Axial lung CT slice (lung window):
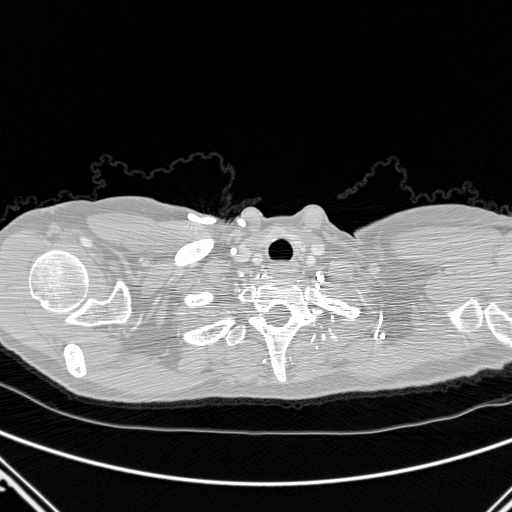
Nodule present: no